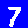
Digit: 7